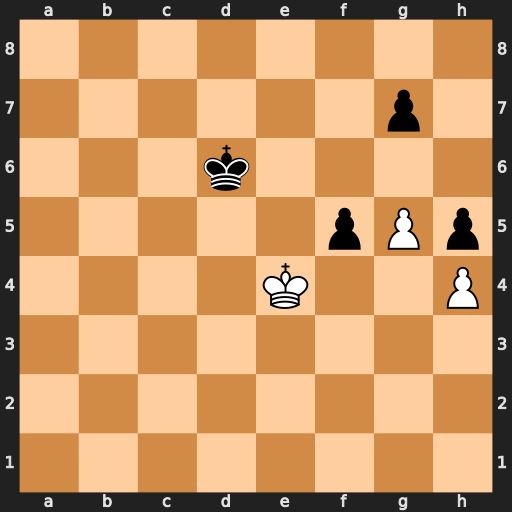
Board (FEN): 8/6p1/3k4/5pPp/4K2P/8/8/8
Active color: w
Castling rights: -
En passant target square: -
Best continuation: Kxf5 Ke7 Kg6 Kf8 Kh7 Kf7 Kh8